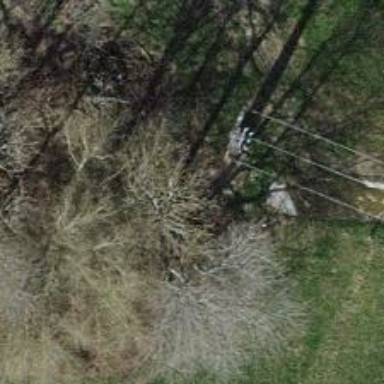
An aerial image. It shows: Power pole.